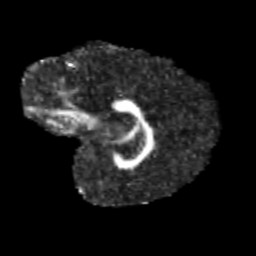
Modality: FA
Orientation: sagittal
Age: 11
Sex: male
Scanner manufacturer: siemens
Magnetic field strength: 3 T
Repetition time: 3.8 s
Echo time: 0.07 s